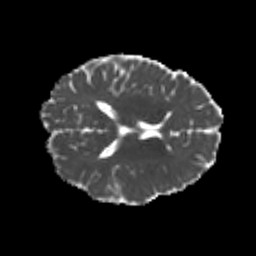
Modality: MD
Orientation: axial
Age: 22
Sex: female
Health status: healthy
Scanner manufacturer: philips
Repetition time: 7.389 s
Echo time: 0.08599 s